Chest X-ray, AP view. Patient: 51 years old, sex M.
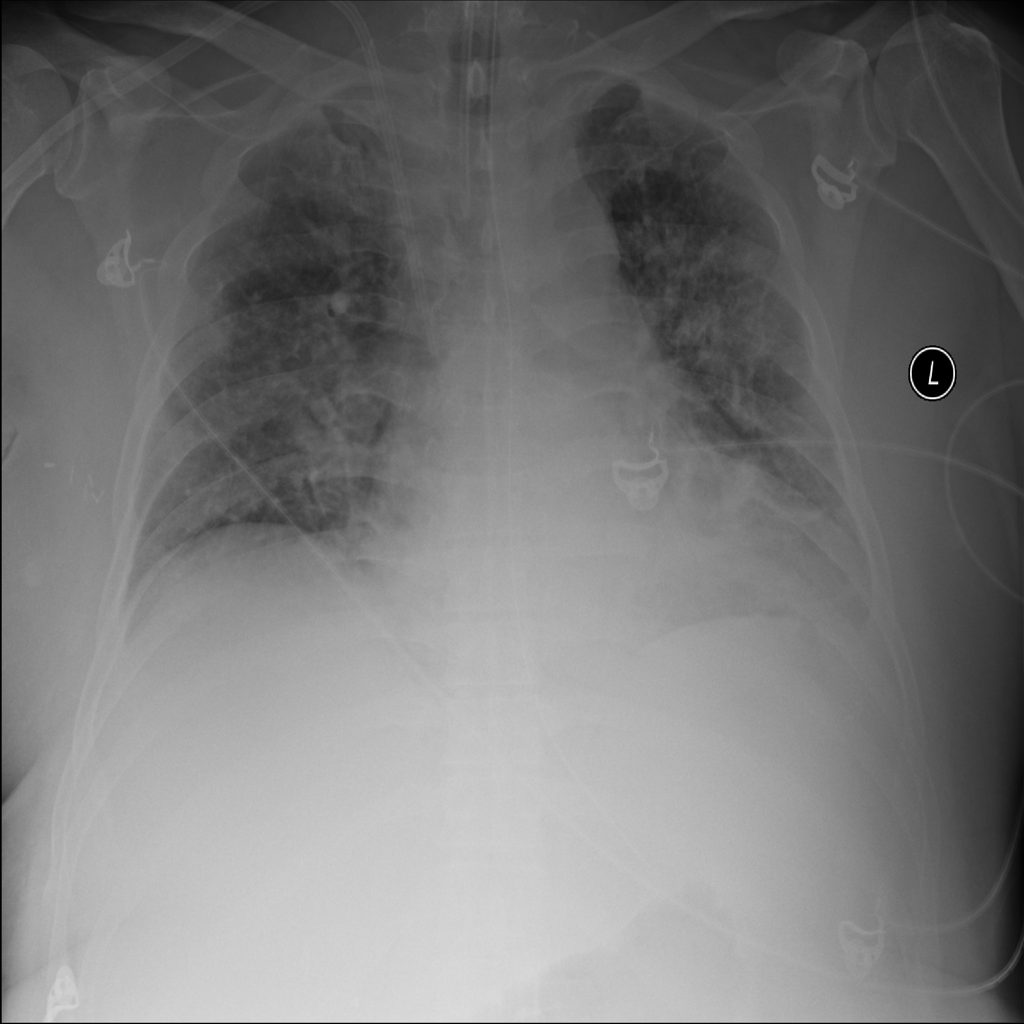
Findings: No Finding